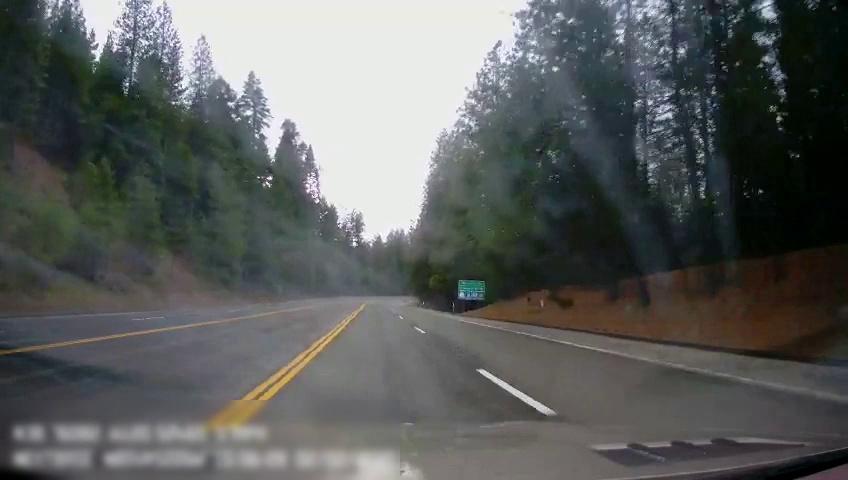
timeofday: Day
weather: Cloudy
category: Drivable Space
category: Lanes | Opposite Lane
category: Lanes | Opposite Lane
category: Lanes | Alternate Lane
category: Lanes | Opposite Lane
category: Lanes | Current Lane
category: Lanes | Current Lane
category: Traffic | Signs
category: Traffic | Signs